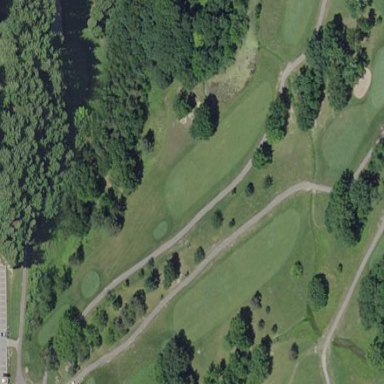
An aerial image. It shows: Grassy area designated as golf fairway.